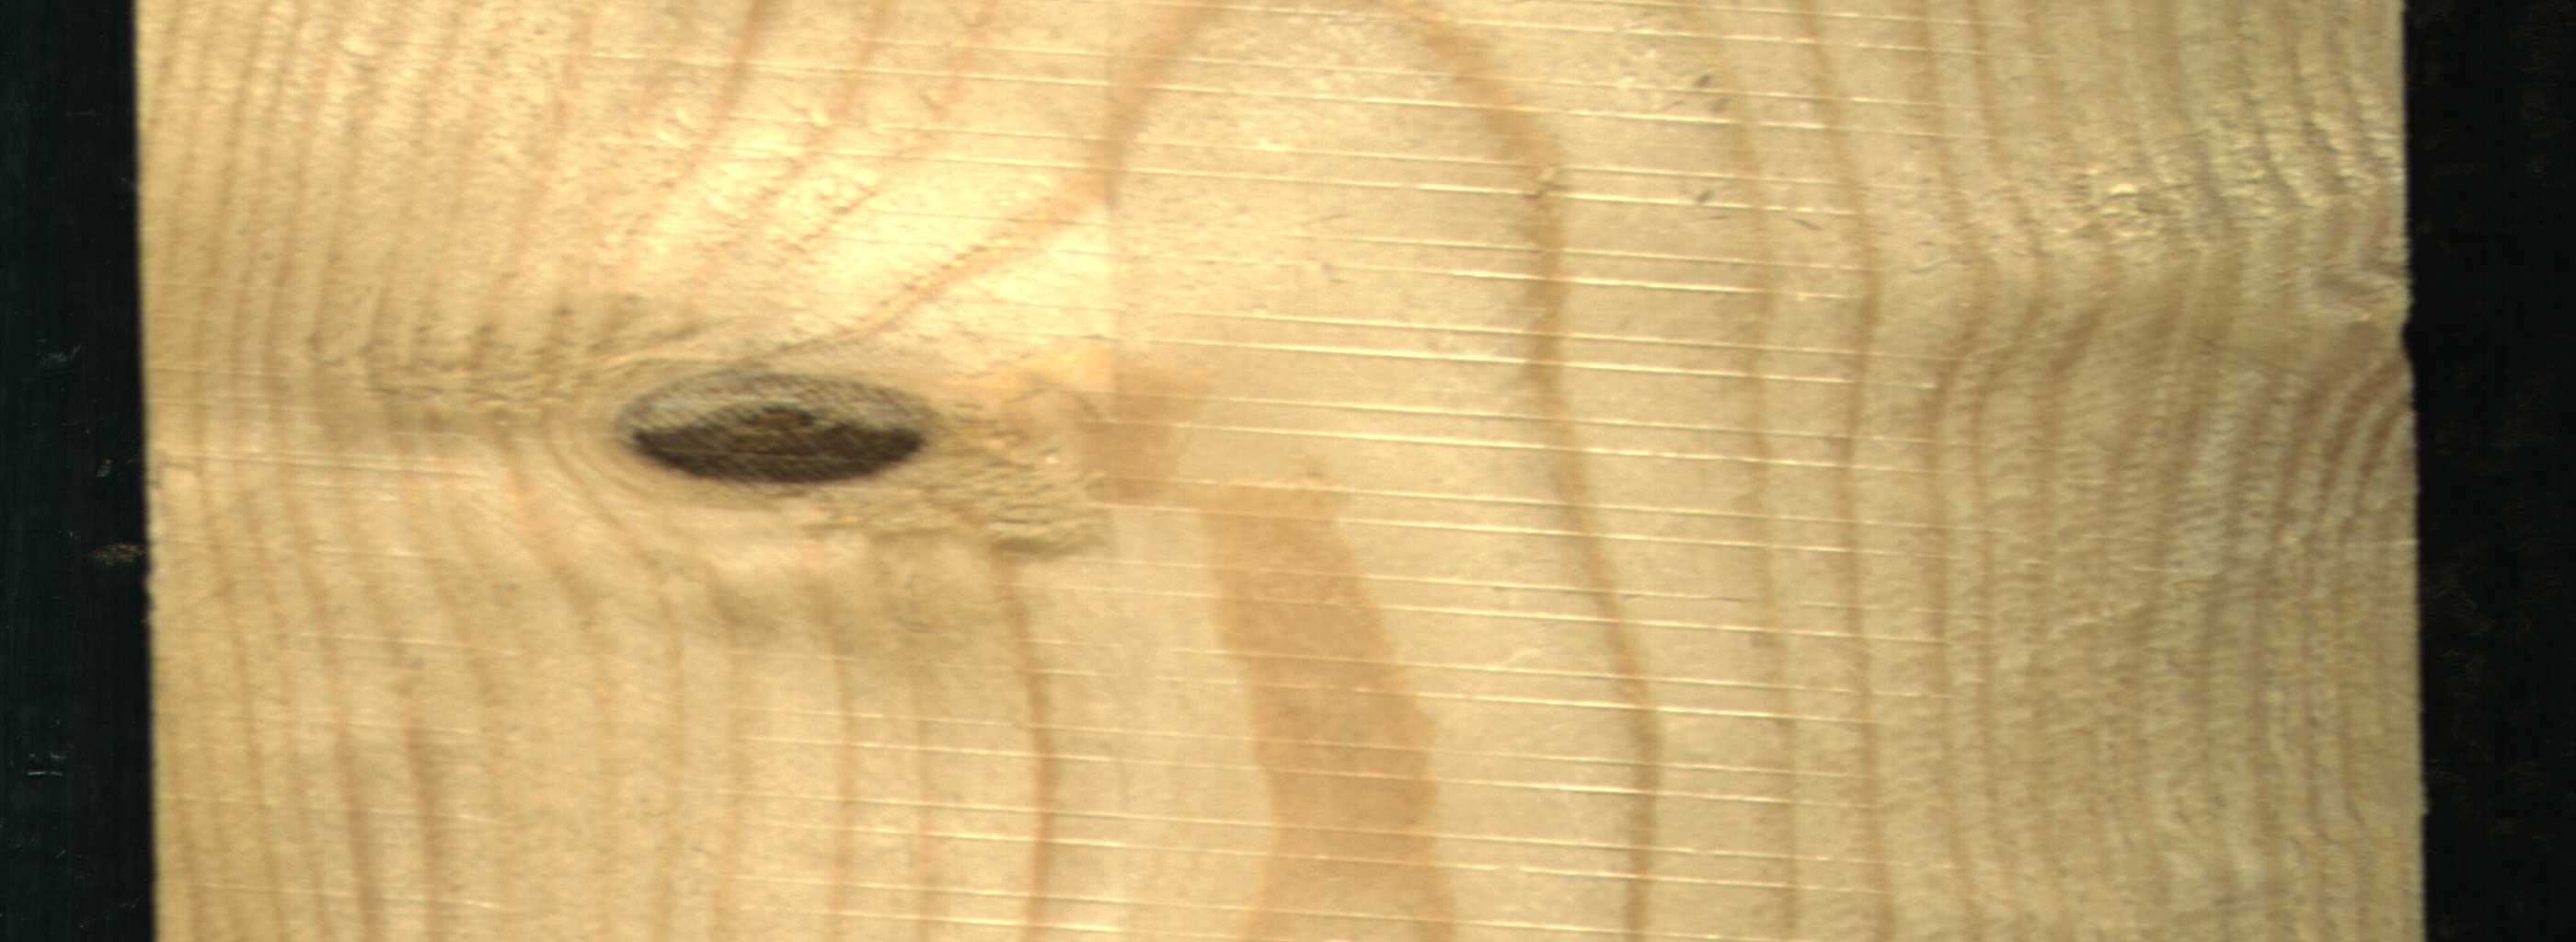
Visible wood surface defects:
Dead_Knot